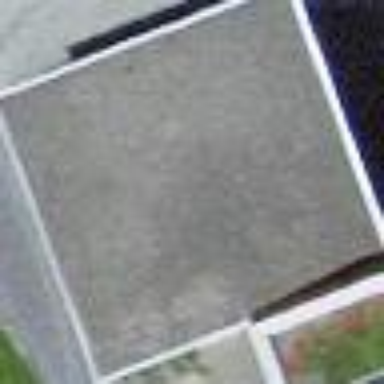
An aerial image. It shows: Garage building.